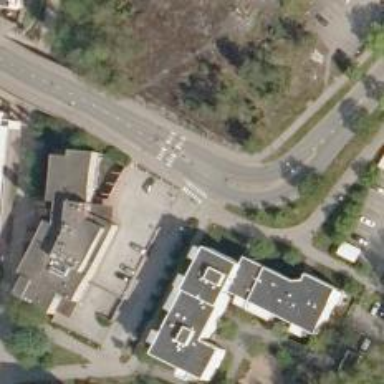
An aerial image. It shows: Uncontrolled crossing on the road.